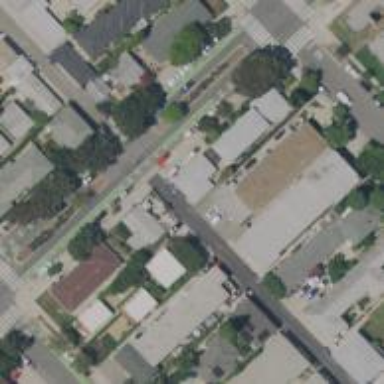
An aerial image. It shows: Residential alley with asphalt surface.